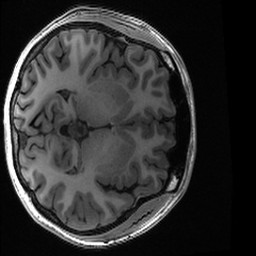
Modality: T1w
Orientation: axial